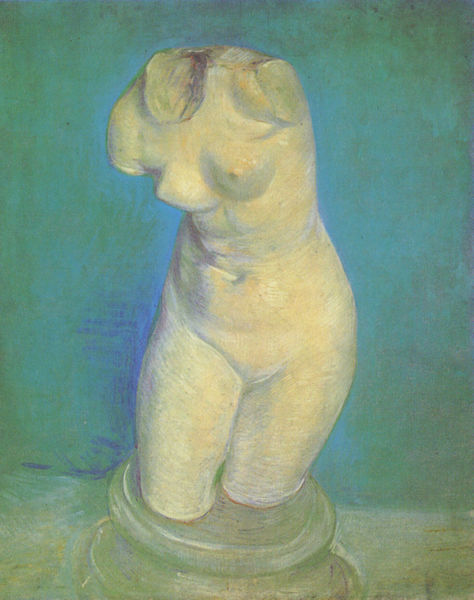
Titel: Gipstorso (weiblich)
Künstler: Vincent van Gogh
Standort: Amsterdam
Institution: Van Gogh Museum
Schlagwörter: akt, blau, gemälde, körper, nackt, schatten, wasser, weiß, gelb, grün, impressionismus, brust, busen, frankreich, frau, hintergrund, kreide, licht, marmor, orange, pastell, renoir, skizze, türkis, zeichnung, malerei, arm, inkarnat, sockel, stehen, stein, bildnis, hals, schlank, figur, frontal, gebeugt, rund, skulptur, statue, stilleben, stillleben, beine, taille, bein, brüste, studie, van gogh, weib, weiblich, muskeln, büste, nabel, bauch, plastik, plinthe, podest, wiblich, bauchnabel, brustwarze, scham, schenkel, grun, impression, hüften, antike, krank, gogh, gemalt, linie, ideal, rippen, torso, schraffur, knien, entwurf, vincent van gogh, fragment, venus, basis, säulenbasis, drehung, klassik, kopflos, abbildung, rundungen, vincent, frauenkörper, archäologie, pastellkreide, weisse, pastelle, kreidezeichnung, aphrodite, platik, armlos, baeine, klassische antike, knidische aphrodite, milo, frauentorso, ss, astell, orso, iblich